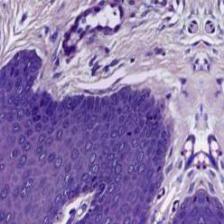
Diagnosis: Normal